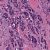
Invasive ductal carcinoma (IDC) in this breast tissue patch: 1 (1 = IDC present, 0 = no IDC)